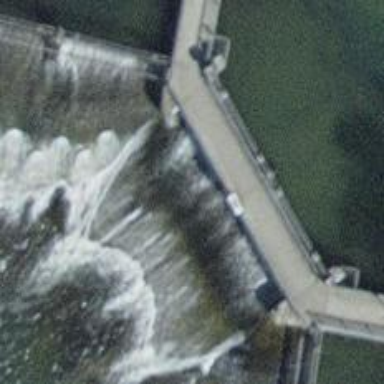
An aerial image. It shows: Weir in waterway.